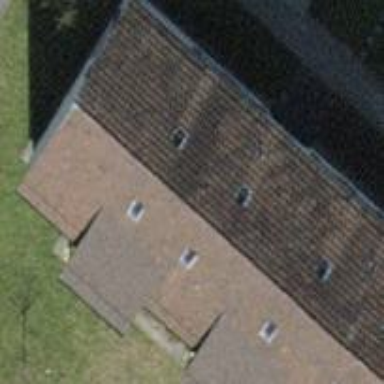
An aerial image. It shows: Gabled roof tile apartment building.